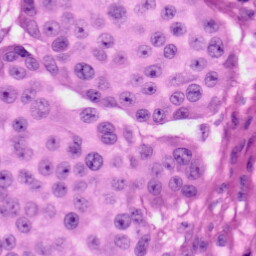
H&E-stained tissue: Skin